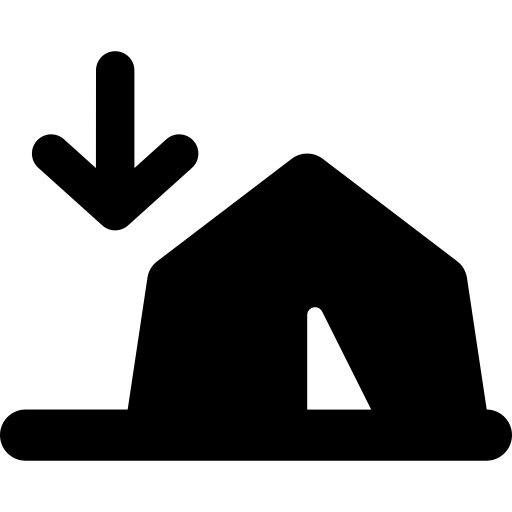
Tags: icon, FontAwesome, fa-icon, solid, tent, arrow, down, to, line